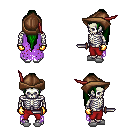
a pixel art fantasy rpg character, male body template, skeleton, maroon tattered cape, red pants, green extra-long topknot hairstyle, leather cap, gold gloves, white slippers, dagger, four views (front, back, left, right), 2x2 character sprite sheet, small pixel art, hard edges, no anti-aliasing